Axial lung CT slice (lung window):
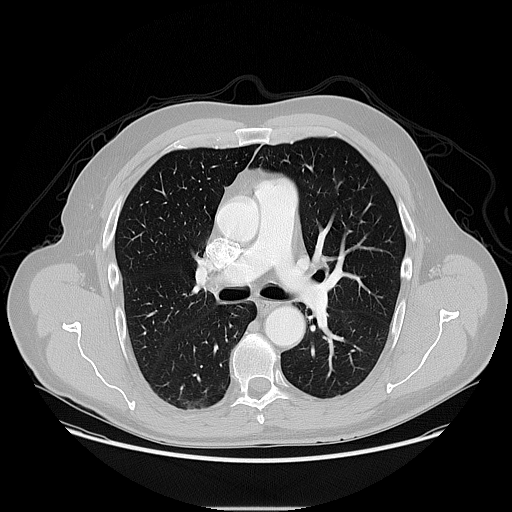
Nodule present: no